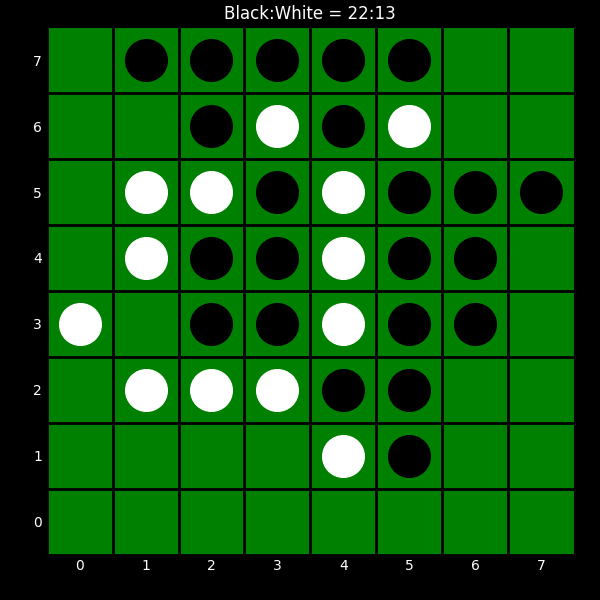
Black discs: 22
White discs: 13